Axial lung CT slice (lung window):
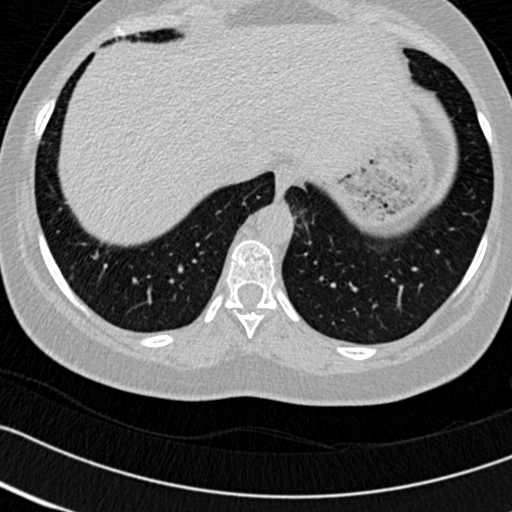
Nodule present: no